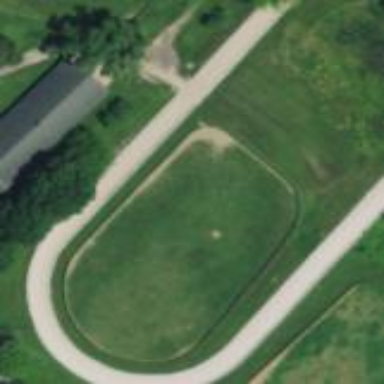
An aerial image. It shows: Equestrian track for leisurely land activities.